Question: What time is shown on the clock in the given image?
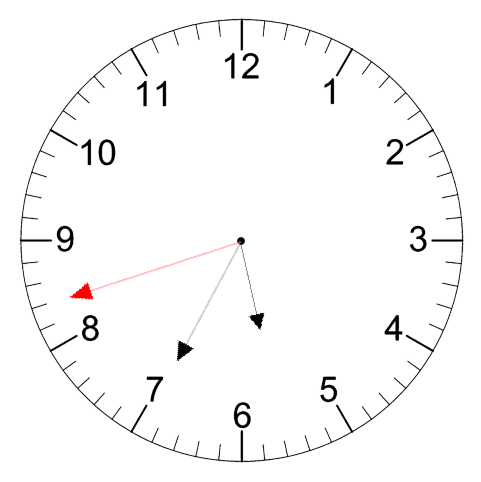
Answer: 05:34:42